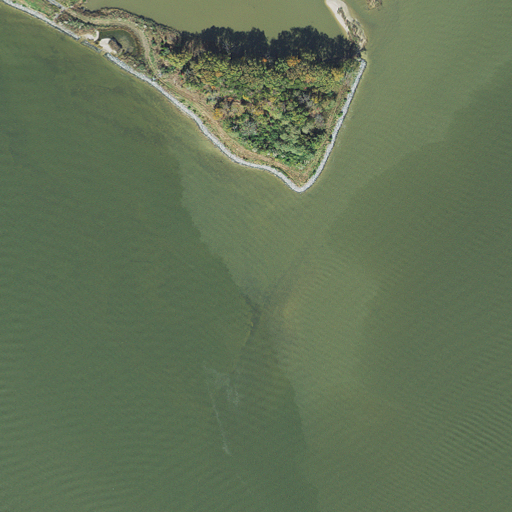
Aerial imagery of cape in Maryland named Howell Point containing open water, woody wetlands, and herbaceous wetlands